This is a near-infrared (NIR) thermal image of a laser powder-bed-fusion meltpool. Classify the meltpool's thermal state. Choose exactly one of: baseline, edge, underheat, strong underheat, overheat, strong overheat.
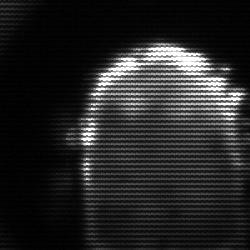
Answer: baseline